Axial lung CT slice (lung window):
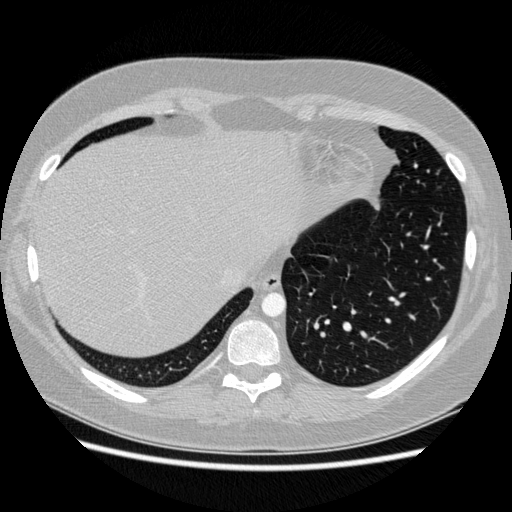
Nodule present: no